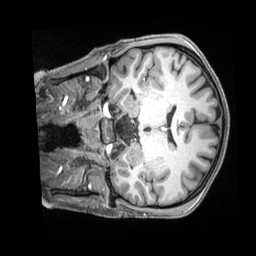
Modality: T1w
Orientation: coronal
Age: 23
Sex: female
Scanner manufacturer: siemens
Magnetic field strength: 3 T
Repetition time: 2.4 s
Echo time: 0.00226 s